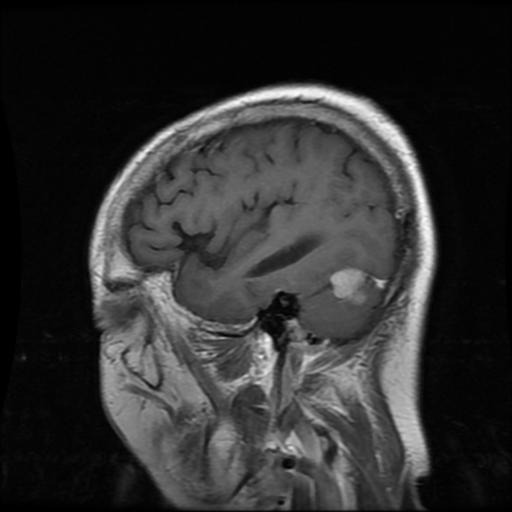
Label: meningioma